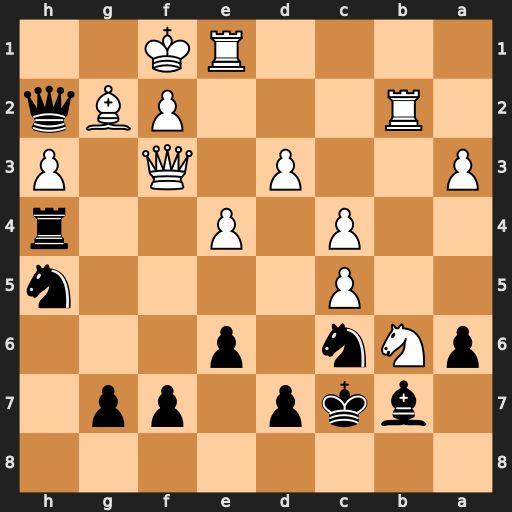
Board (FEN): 8/1bkp1pp1/pNn1p3/2P4n/2P1P2r/P2P1Q1P/1R3PBq/4RK2
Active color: b
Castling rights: -
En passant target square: -
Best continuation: Ne5